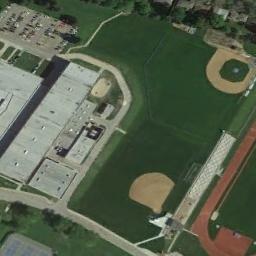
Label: baseball_diamond